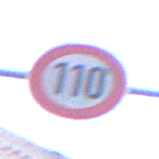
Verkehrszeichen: Geschwindigkeit110
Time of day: SunriseSunset
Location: Outdoor (Urban)
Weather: PartlyCloudy
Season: NotSpecified
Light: Natural